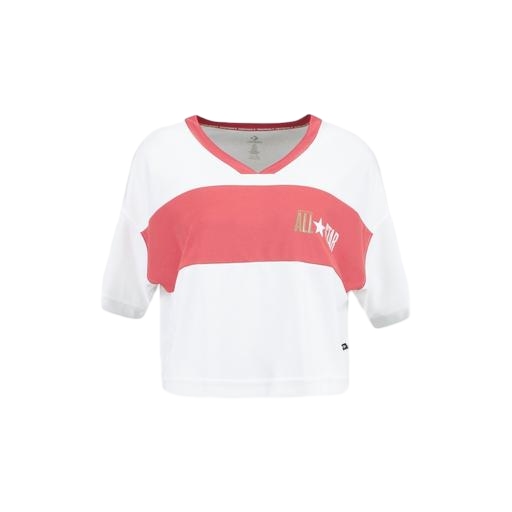
mid t-shirt, white and pink football shirt, short sleeve white and pink football t shirt, white background